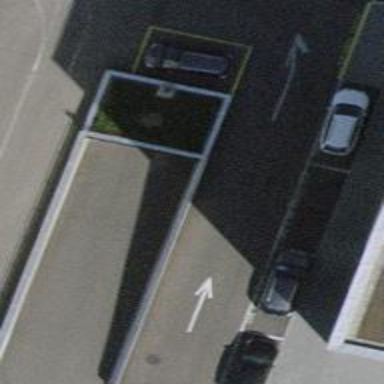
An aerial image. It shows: Parking entrance.